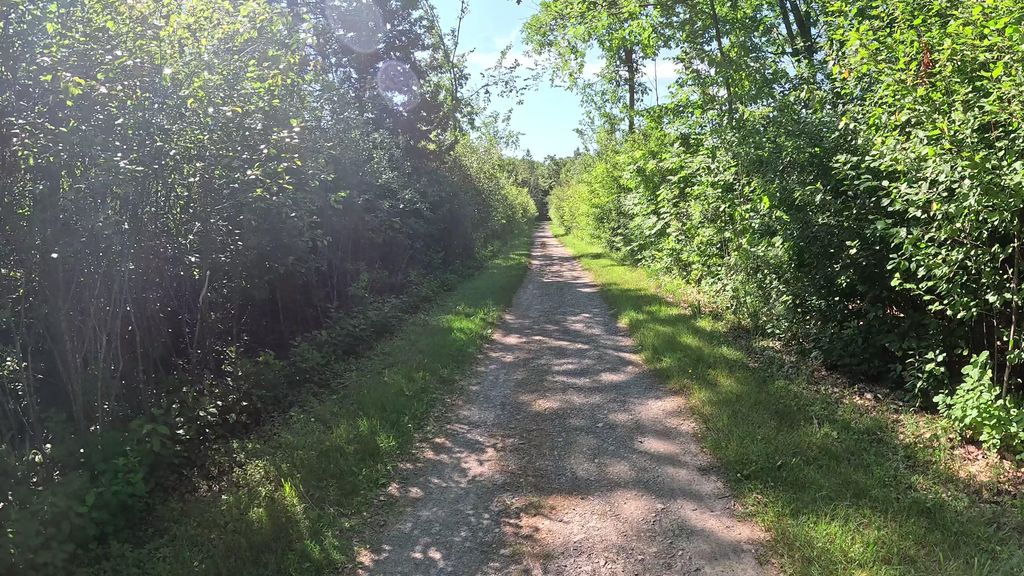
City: ottawa-gatineau